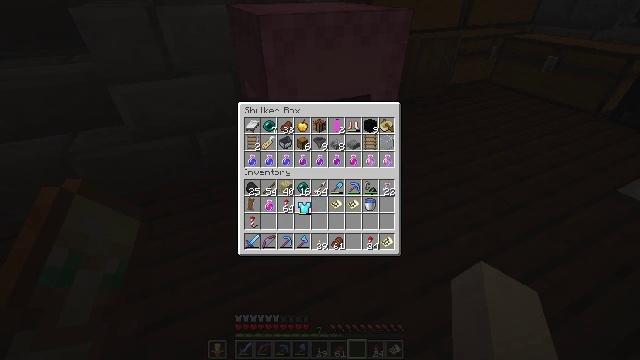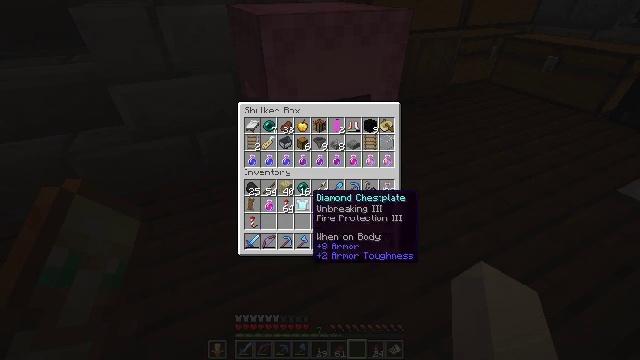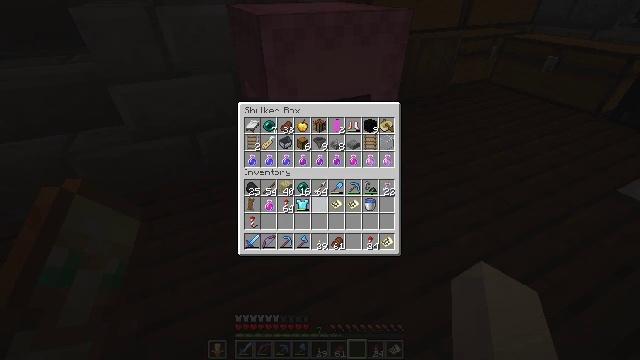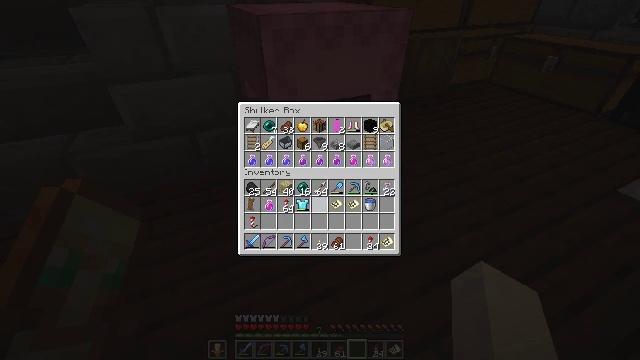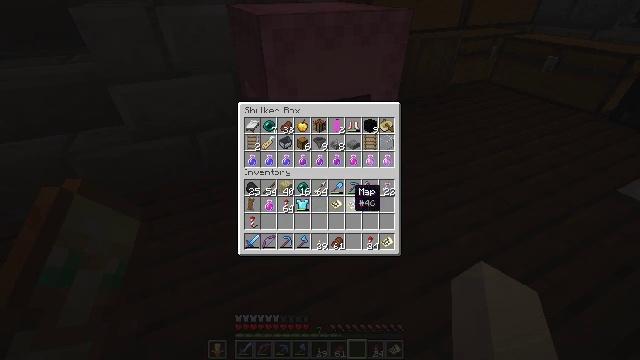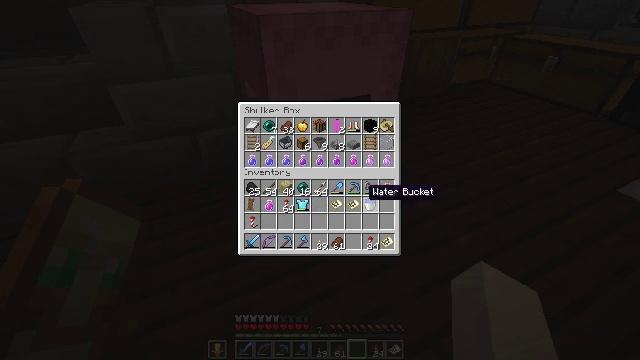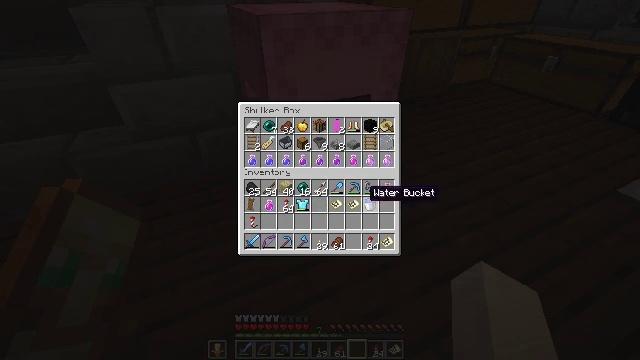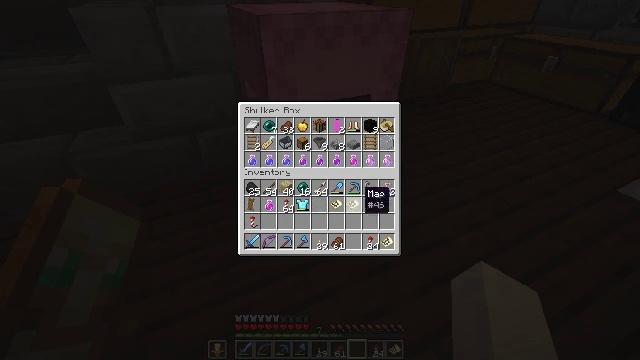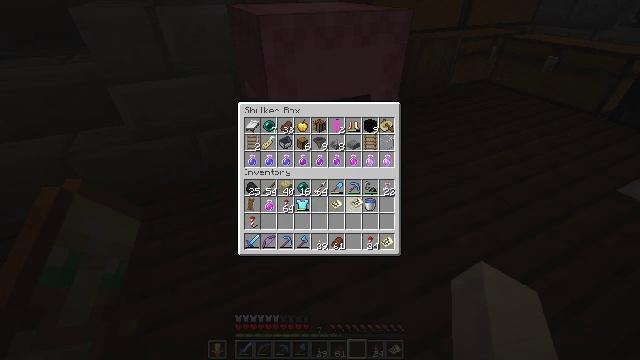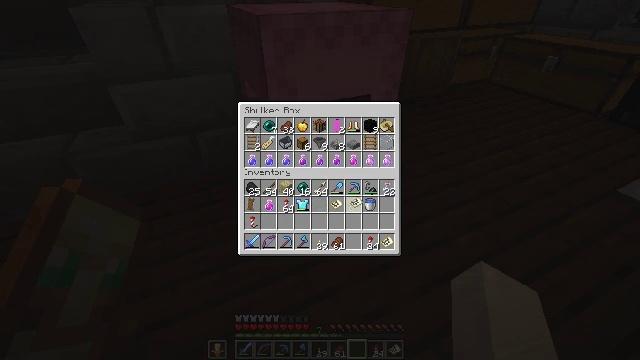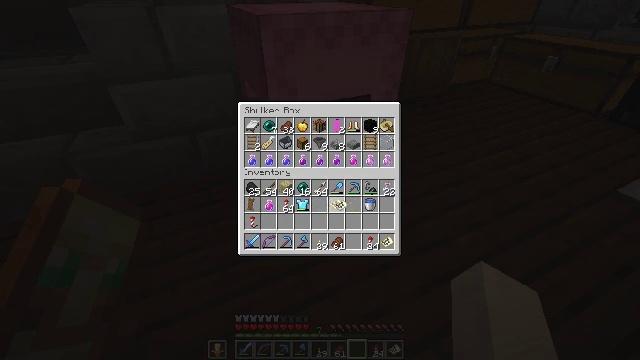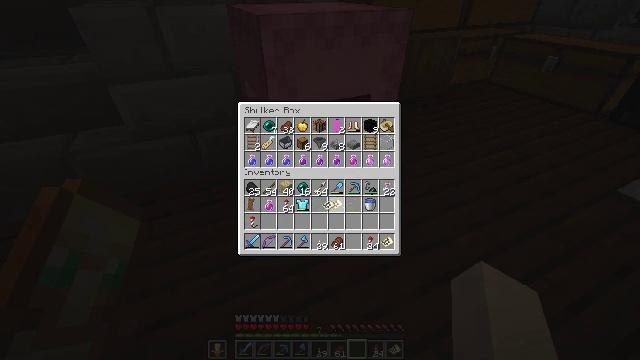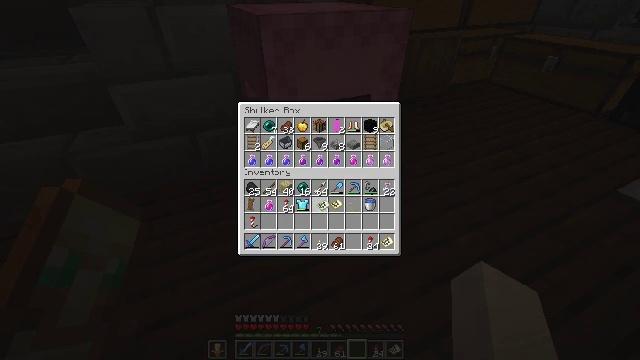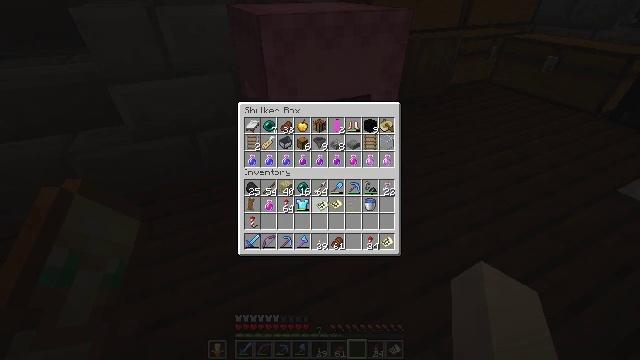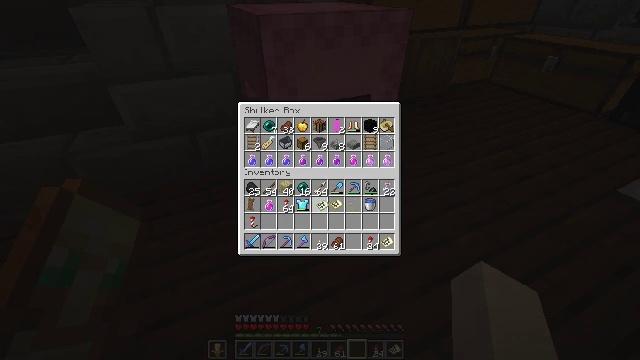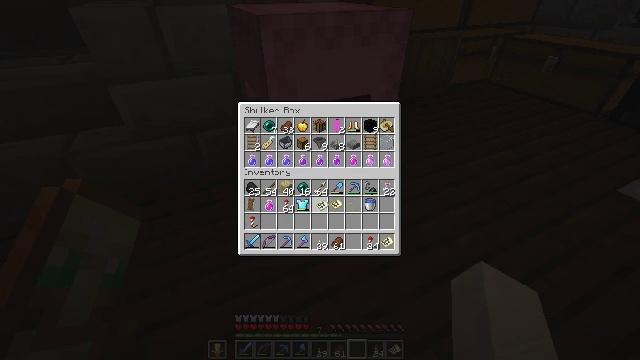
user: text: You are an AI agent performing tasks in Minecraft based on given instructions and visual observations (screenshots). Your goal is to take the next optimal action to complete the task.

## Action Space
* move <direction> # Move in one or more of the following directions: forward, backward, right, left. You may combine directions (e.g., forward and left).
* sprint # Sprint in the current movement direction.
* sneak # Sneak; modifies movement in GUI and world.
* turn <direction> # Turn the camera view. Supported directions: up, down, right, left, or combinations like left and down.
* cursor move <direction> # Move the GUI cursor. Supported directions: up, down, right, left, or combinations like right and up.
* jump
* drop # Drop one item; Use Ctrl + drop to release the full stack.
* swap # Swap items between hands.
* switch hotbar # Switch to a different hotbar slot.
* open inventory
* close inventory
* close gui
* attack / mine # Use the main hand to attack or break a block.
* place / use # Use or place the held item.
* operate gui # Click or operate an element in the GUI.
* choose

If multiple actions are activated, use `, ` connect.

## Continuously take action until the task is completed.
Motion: motion action
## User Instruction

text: Attack the pink shulker box to collect it.
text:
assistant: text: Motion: no_op
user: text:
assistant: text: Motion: no_op
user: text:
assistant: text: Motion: cursor move right
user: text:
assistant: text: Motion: cursor move right
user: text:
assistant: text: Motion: cursor move right
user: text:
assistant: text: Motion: no_op
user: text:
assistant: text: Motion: no_op
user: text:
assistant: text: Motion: operate gui
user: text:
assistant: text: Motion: operate gui
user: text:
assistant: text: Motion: cursor move left
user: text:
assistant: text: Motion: cursor move left
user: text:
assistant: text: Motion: no_op
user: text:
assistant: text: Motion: no_op
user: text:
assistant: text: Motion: operate gui
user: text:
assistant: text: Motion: operate gui
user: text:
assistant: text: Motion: no_op
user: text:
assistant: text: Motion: cursor move right
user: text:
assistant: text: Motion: cursor move right
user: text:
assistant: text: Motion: cursor move right
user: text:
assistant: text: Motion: no_op
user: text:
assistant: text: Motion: no_op
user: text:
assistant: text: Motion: no_op
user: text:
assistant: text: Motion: no_op
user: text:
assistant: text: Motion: no_op
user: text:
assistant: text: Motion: no_op
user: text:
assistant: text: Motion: no_op
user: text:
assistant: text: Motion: no_op
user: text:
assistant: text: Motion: no_op
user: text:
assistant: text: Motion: no_op
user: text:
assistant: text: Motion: no_op